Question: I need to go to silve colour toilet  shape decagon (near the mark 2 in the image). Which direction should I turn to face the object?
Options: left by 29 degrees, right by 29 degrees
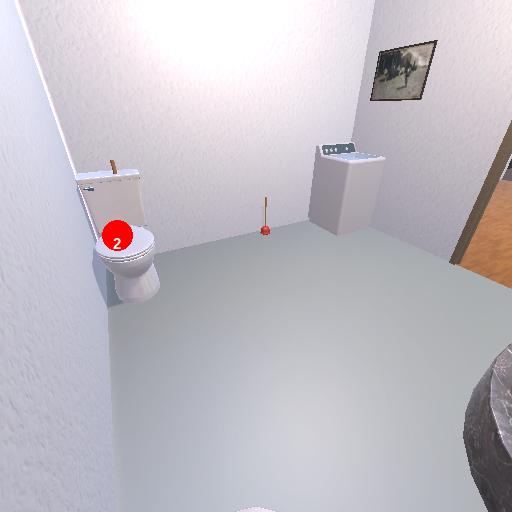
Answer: left by 29 degrees